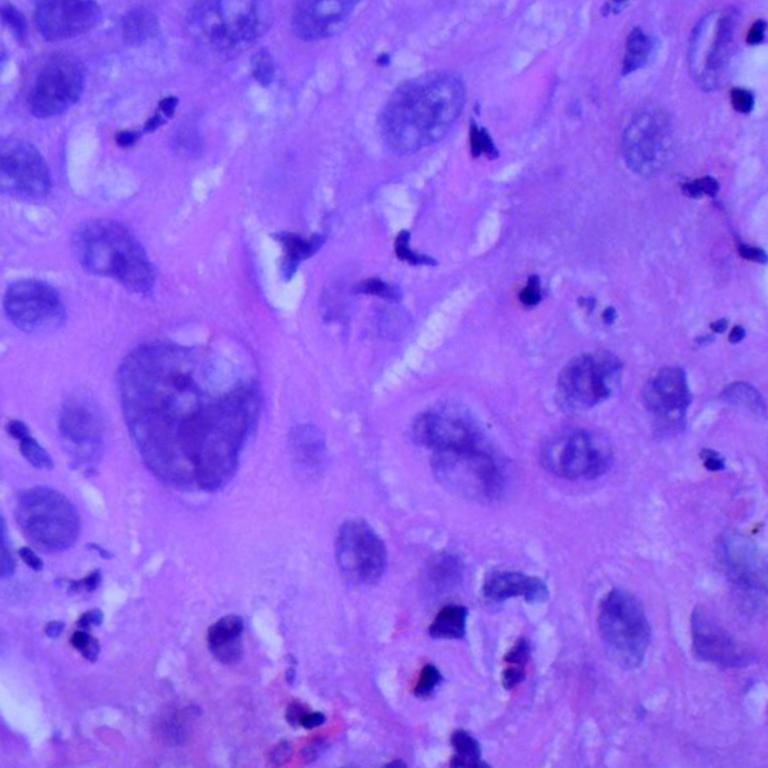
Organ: lung
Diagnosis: squamous carcinomas